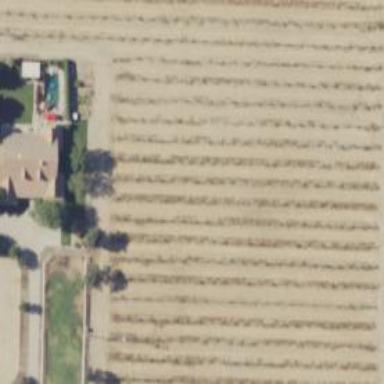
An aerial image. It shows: Orchard filled with almond trees.